Question: As my title said that 'clickedButtonAtIndex' delegate method is call even tap on out side of UIActionSheet.
My actionSheet is display when I tapped on 'UIButton'.
Code of my 'UIActionSheet' declaration.
'''
-(void)btnComplexityTapped:(UIButton *) sender
{
UIActionSheet *actionSheet = [[UIActionSheet alloc] initWithTitle:@"Select your complexity" delegate:self cancelButtonTitle:@"Cancel" destructiveButtonTitle:nil otherButtonTitles:@"Easy", @"Medium", @"High", nil];
[actionSheet showFromRect:sender.frame inView:self.view animated:YES];
[actionSheet release];
}
'''
And in delegate method
'''
- (void)actionSheet:(UIActionSheet *)myActionSheet clickedButtonAtIndex:(NSInteger)buttonIndex
{
if(buttonIndex == 0)
{
[self.btnComplexity setTitle:@"Easy" forState:UIControlStateNormal];
}
else if(buttonIndex == 1)
{
[self.btnComplexity setTitle:@"Medium" forState:UIControlStateNormal];
}
else
{
[self.btnComplexity setTitle:@"High" forState:UIControlStateNormal];
}
}
'''
I know that this issue is fix by set last condition in delegate method to set 'else if(buttonIndex == 1)' instead of only 'else'. But I does not want to apply any fixing but I want to know 'UIActionSheet'
See this video for more clear picture.

As above video default title of button is "Medium" when I click on button then actionSheet is open and I click on out side of actionSheet (such like 'self.view') then delegate method 'clickedButtonAtIndex' is called so last 'else' condition is become true and thats way my button's title is changed "High".
Can any body tell my why this is happening ?
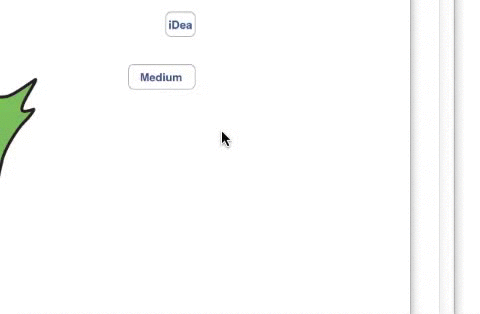
Answer: In iPad action sheet is presented in a popover. No cancel button because touching out of popover is equivalent to a touch on cancel. So, your delegate receives the message as if cancel button has been touch.